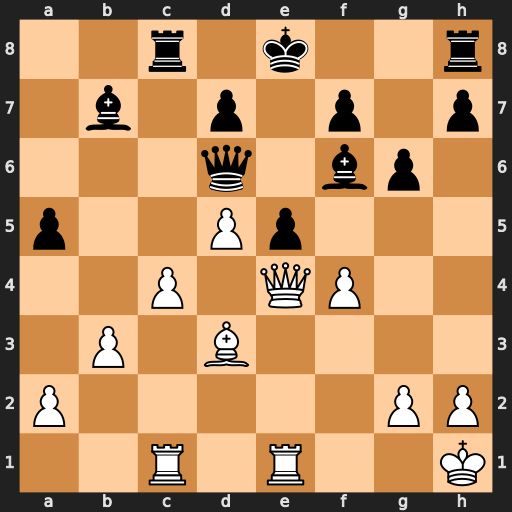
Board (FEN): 2r1k2r/1b1p1p1p/3q1bp1/p2Pp3/2P1QP2/1P1B4/P5PP/2R1R2K
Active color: w
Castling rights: k
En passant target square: -
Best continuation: fxe5 Bxe5 Qxe5+ Qxe5 Rxe5+